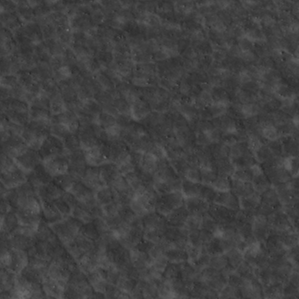
Label: non_frost